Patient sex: F
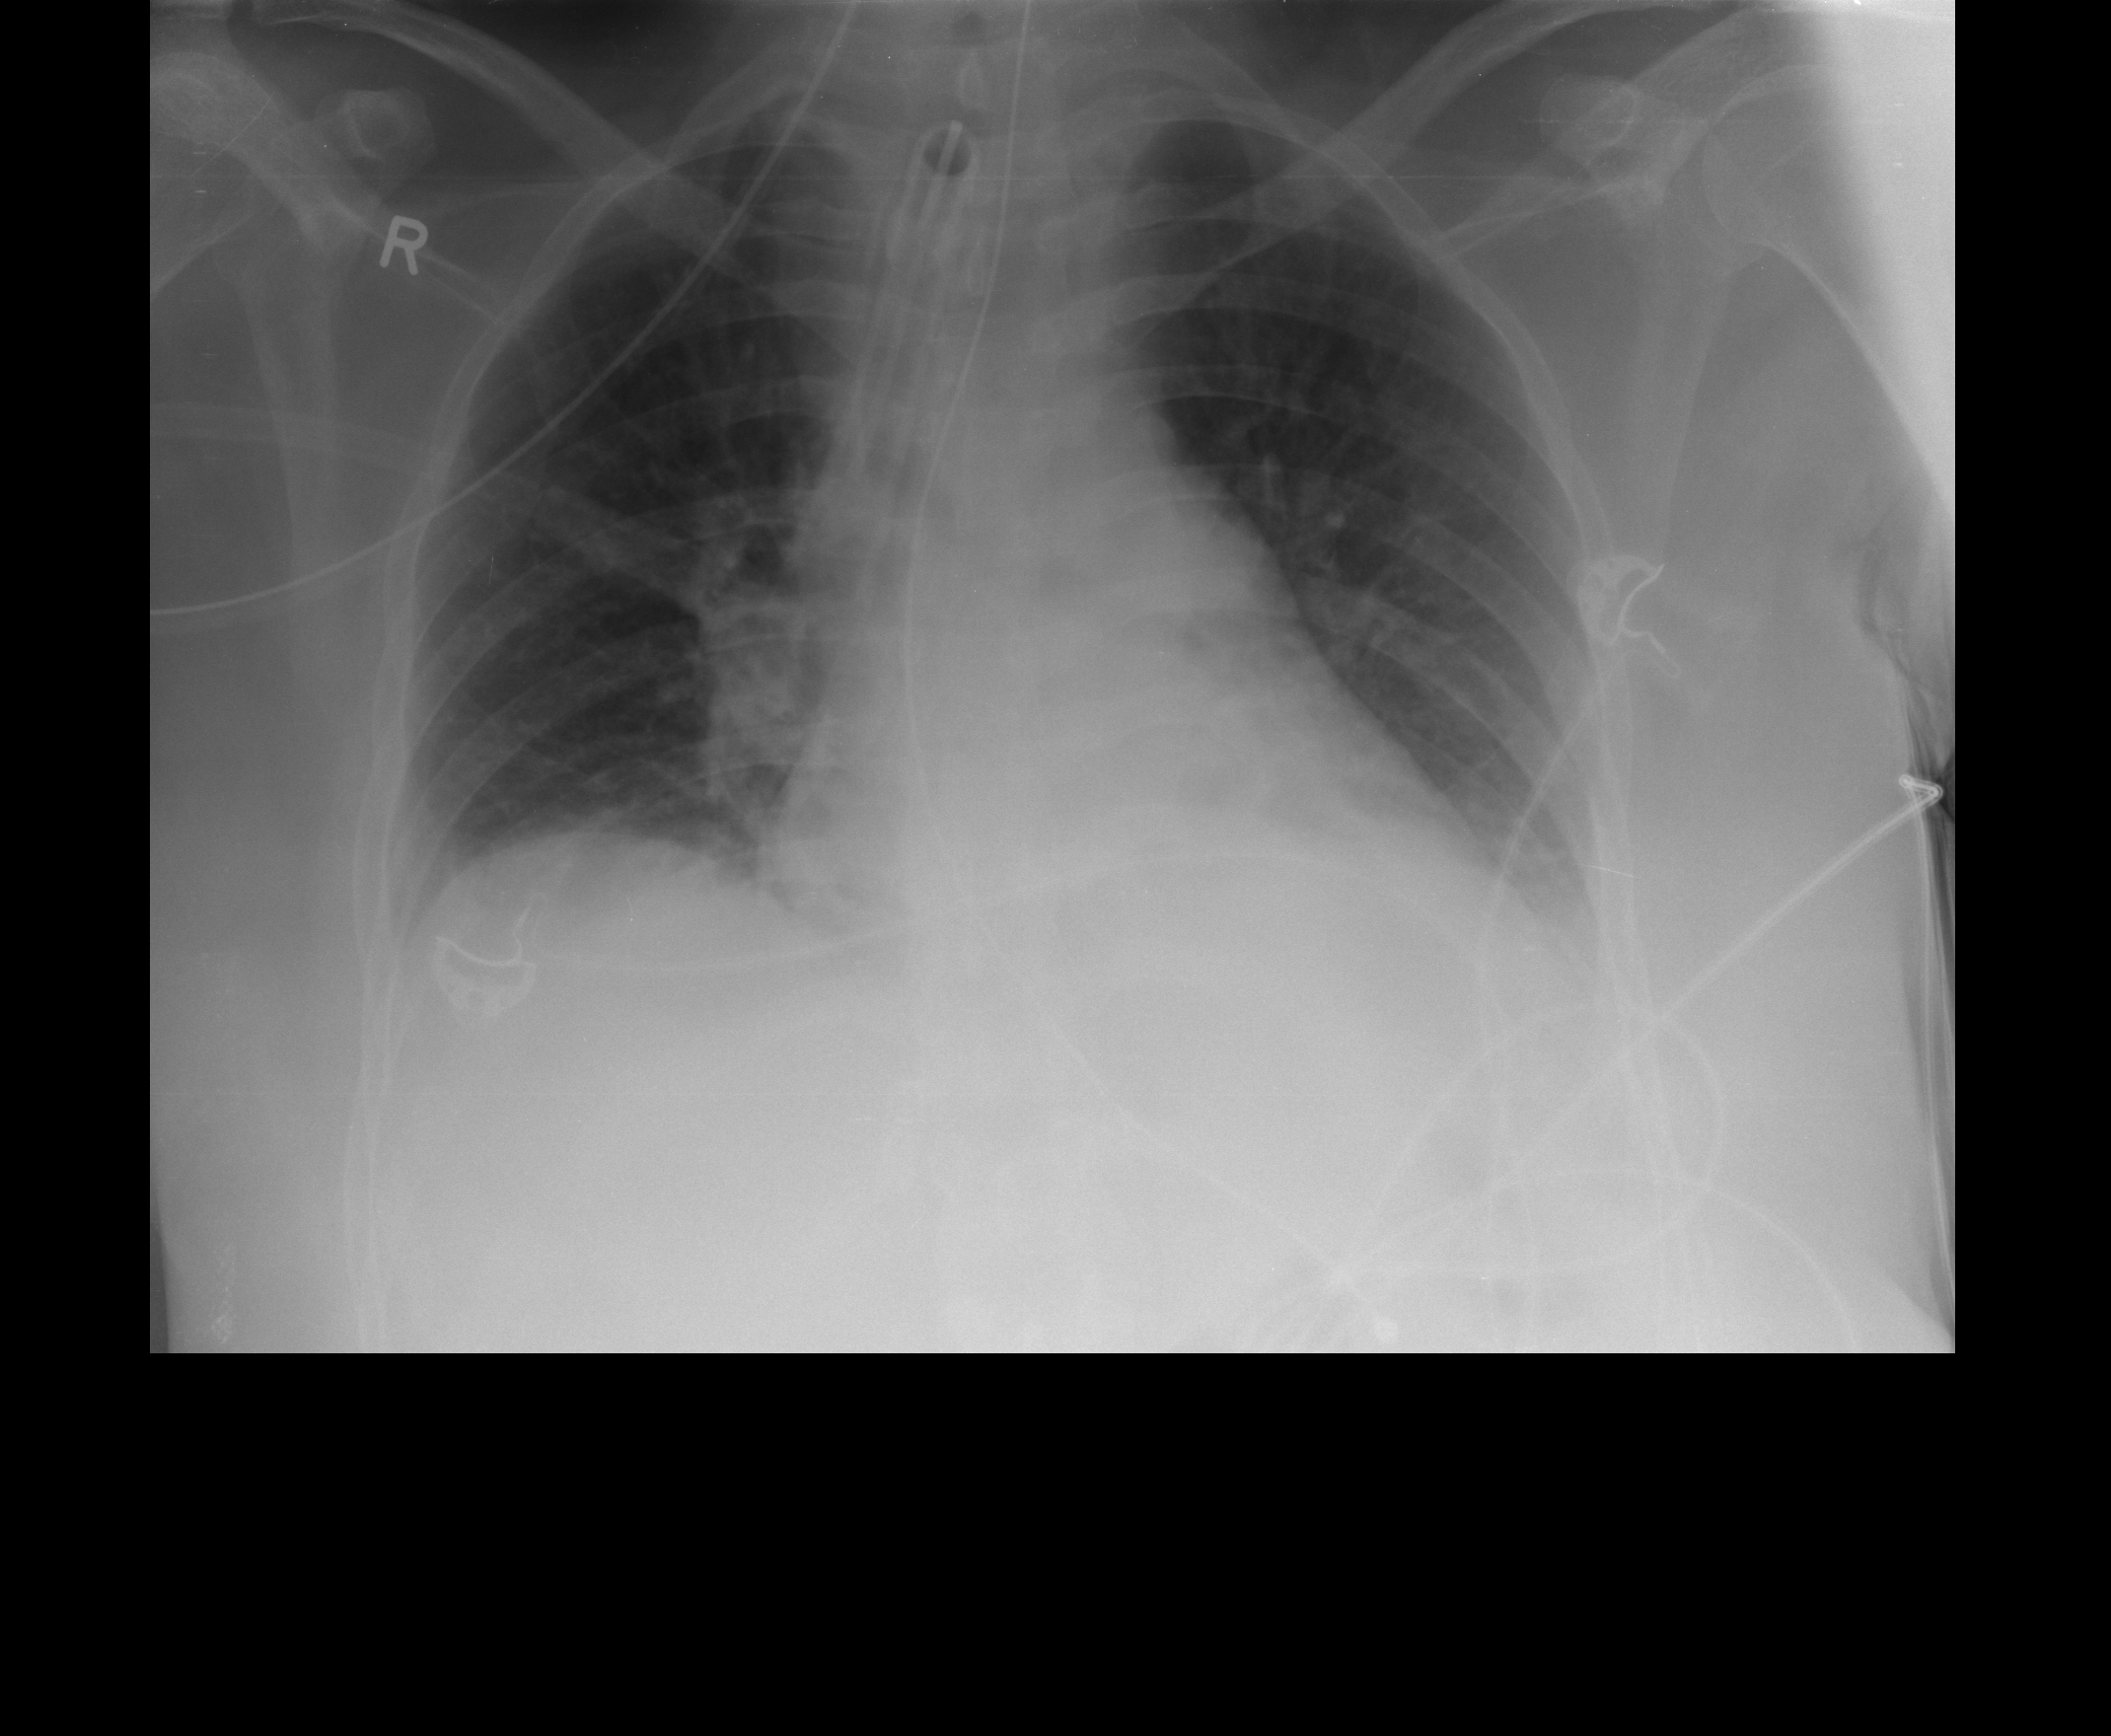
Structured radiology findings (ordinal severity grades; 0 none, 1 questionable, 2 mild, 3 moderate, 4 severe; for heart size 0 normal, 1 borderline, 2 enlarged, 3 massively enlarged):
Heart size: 0
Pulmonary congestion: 1
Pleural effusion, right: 1
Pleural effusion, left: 1
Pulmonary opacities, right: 1
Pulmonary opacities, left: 0
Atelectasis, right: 2
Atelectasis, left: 1